Question: I have 2 tables, SalesOrderHeader and SalesOrderDetail, connection between them is the SalesOrderID field, as it is presented.

I need to create a query which will show quantity (OrderQty) and sales value (OrderQty * UnitPrice) for every customer (CustomerID) in the month of August, 2012 (OrderDate). Just a heads up, OrderDate is a datetime type of field (example year-month-day 2012-09-18).
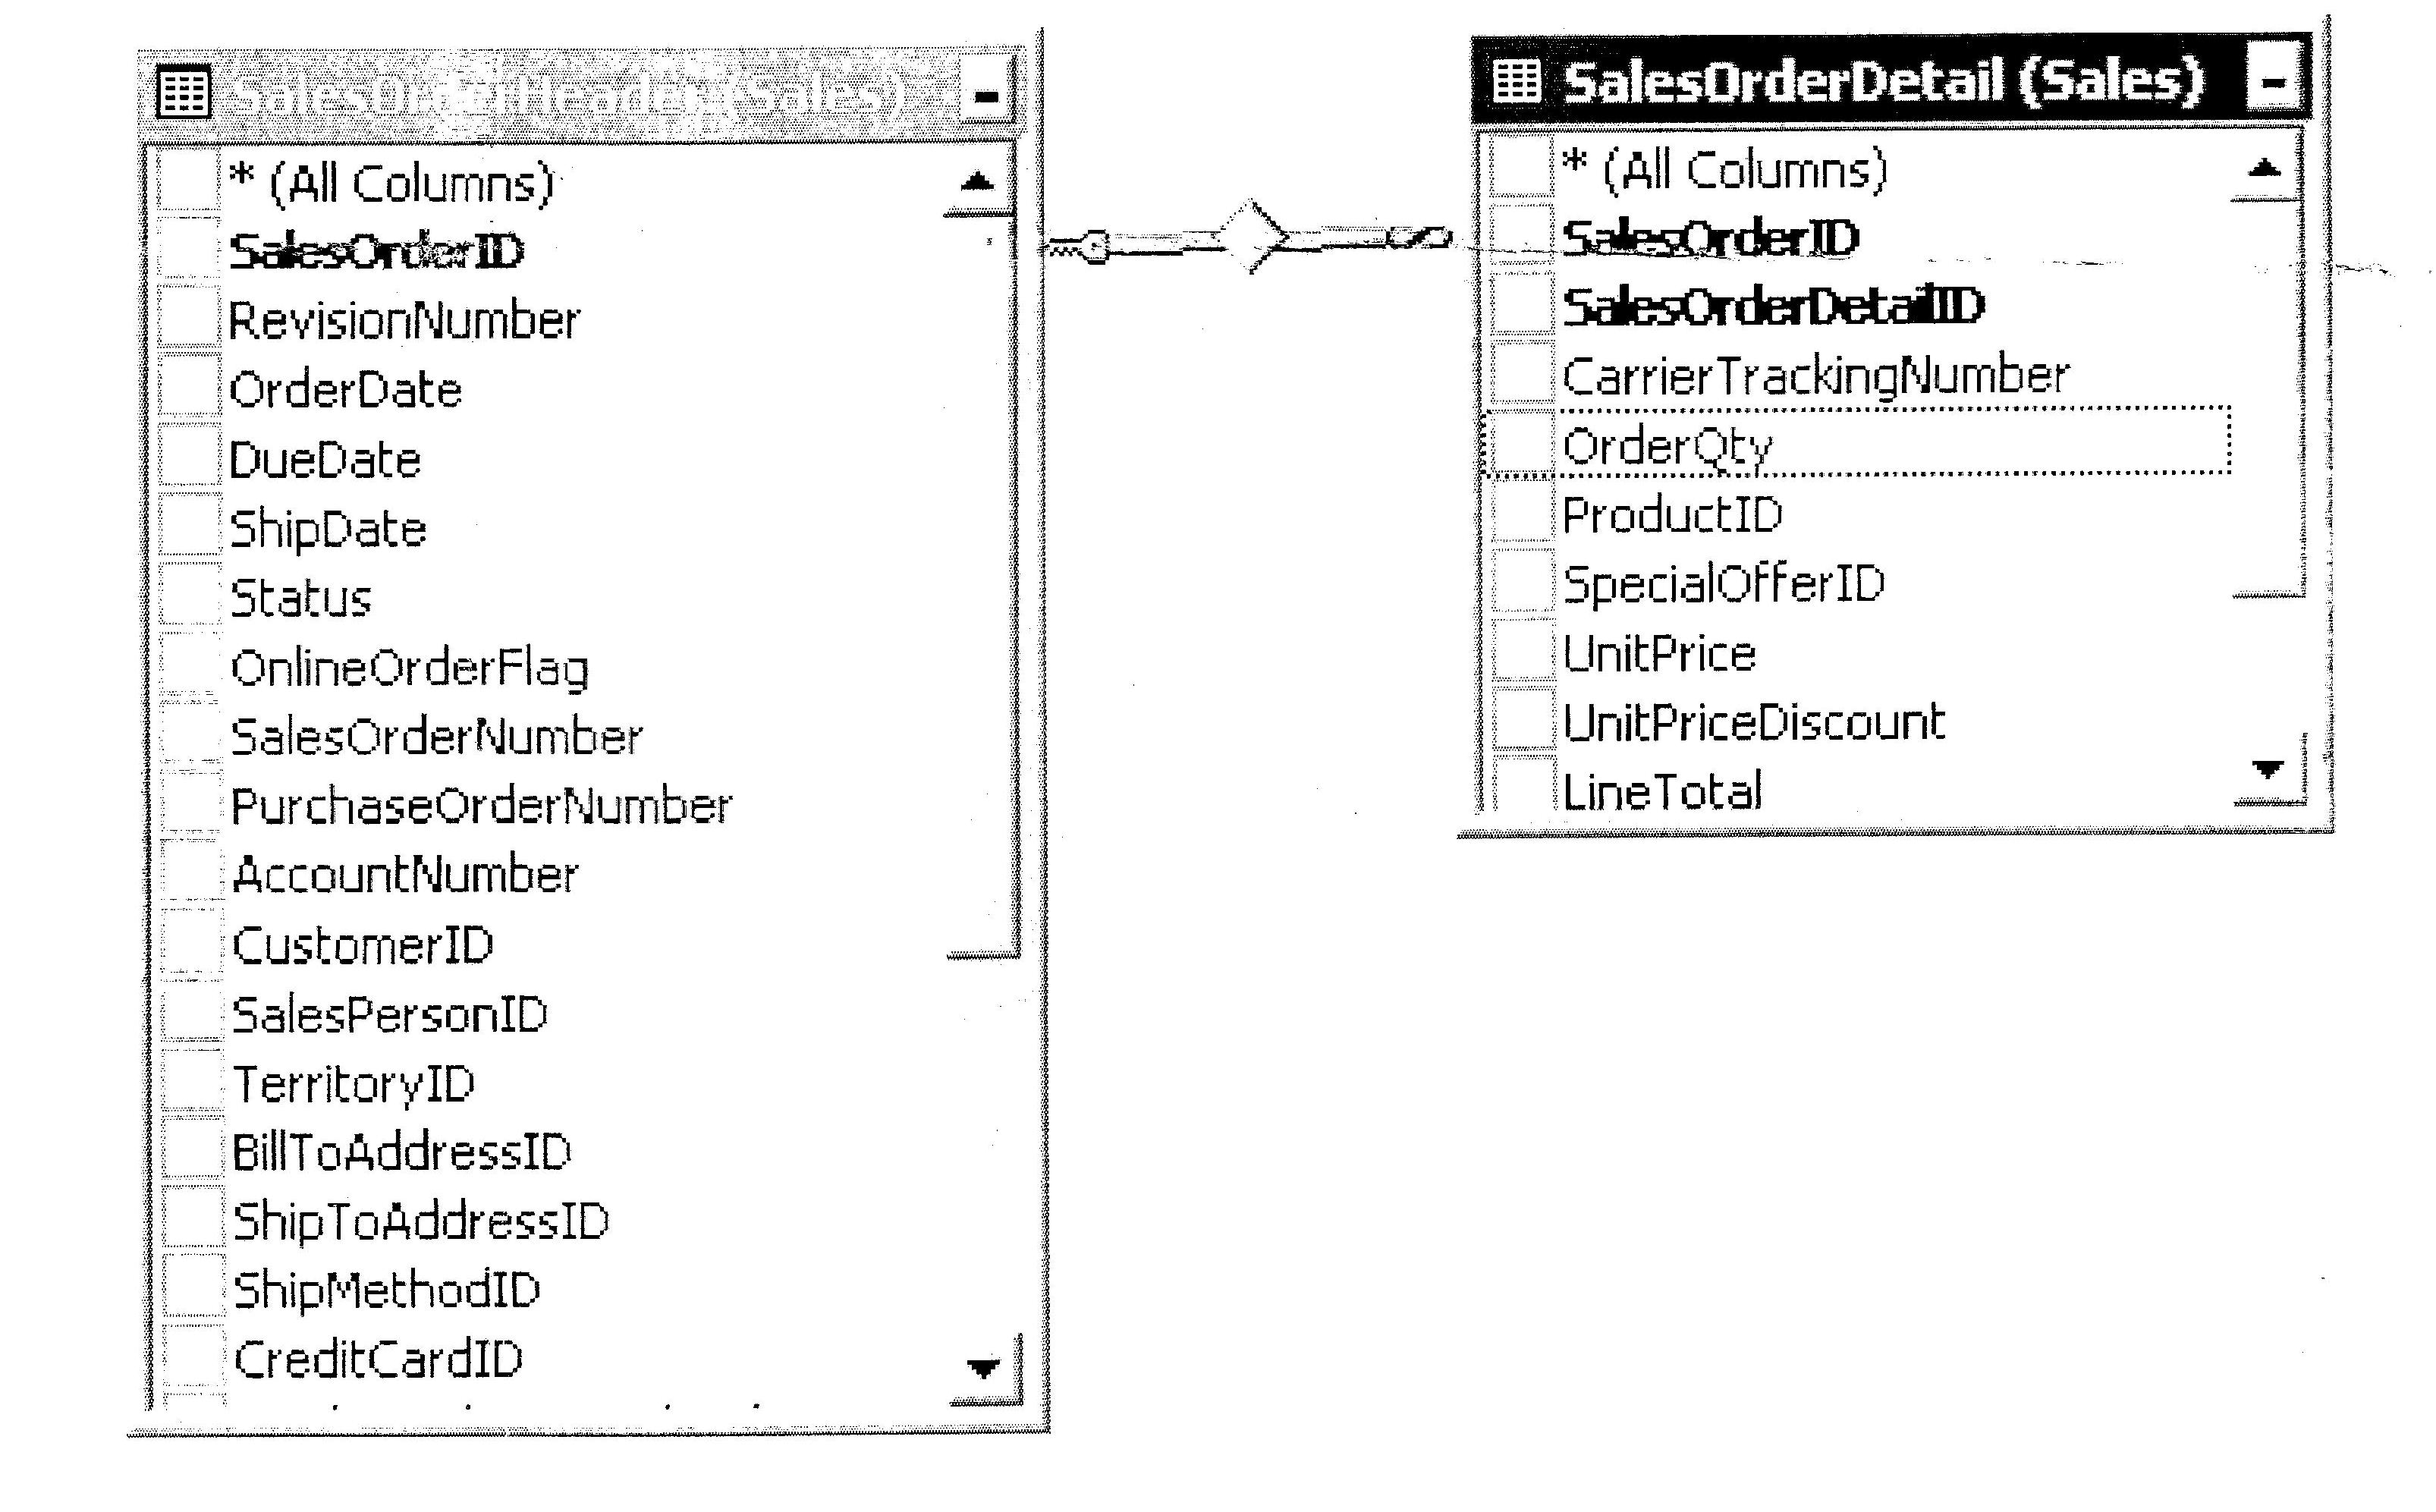
Answer: '''
select oh.CustomerID
, sum(od.OrderQty) as TotalUnits
, sum(od.OrderQty * od.UnitPrice) as TotalPrice
from SalesOrderHeader oh
left join
SalesOrderDetails od
on oh.SalesOrderId = od.SalesOrderId
where '2012-08-01' <= oh.OrderDate and oh.OrderDate < '2012-09-01'
group by
oh.CustomerID
'''
Not sure what the 'LineTotal' column is for, but that might be a better candidate for the total price sum.